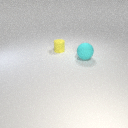
small yellow rubber cylinder behind large cyan rubber sphere